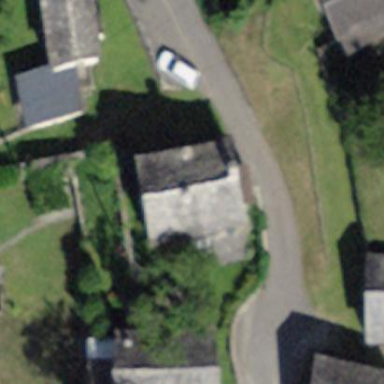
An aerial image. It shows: Simple and straightforward house.